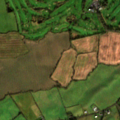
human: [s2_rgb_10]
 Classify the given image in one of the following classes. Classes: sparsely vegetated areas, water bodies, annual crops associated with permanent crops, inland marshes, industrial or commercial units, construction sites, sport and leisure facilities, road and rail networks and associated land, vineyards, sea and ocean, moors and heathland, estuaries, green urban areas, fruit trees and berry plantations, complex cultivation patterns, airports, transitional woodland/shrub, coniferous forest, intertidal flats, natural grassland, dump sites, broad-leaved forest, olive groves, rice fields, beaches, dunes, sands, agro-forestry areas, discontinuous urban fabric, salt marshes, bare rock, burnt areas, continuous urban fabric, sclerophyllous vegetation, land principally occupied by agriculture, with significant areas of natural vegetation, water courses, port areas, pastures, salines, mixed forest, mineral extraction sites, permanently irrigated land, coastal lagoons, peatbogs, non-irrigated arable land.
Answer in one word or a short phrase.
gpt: sport and leisure facilities, non-irrigated arable land, pastures